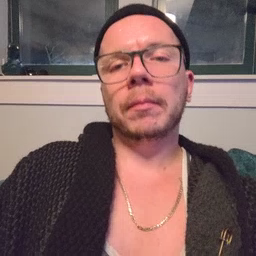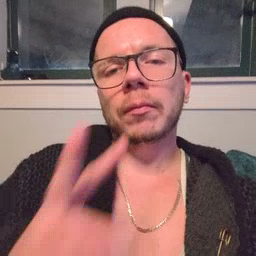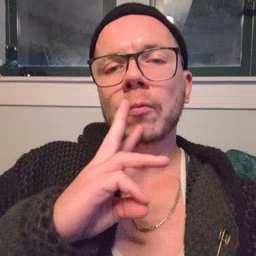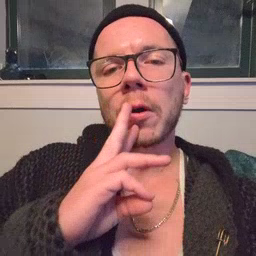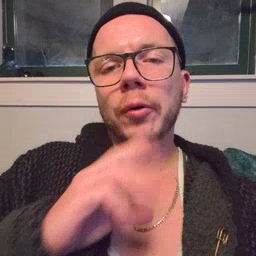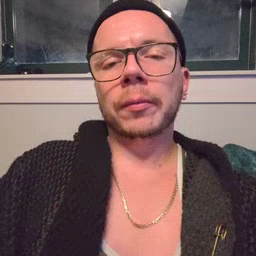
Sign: water